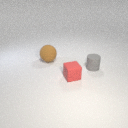
large brown rubber sphere behind small gray rubber cylinder